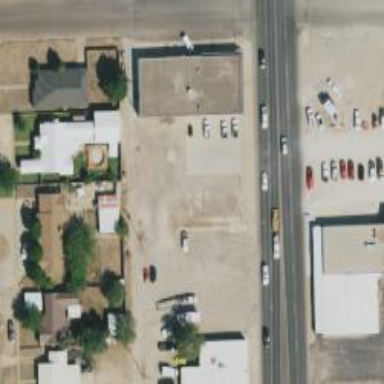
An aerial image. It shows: Alley classified as service road.